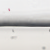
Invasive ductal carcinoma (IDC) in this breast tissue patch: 0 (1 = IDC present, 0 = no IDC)